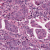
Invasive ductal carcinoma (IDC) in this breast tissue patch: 1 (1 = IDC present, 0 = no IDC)